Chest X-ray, PA view. Patient: 31 years old, sex F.
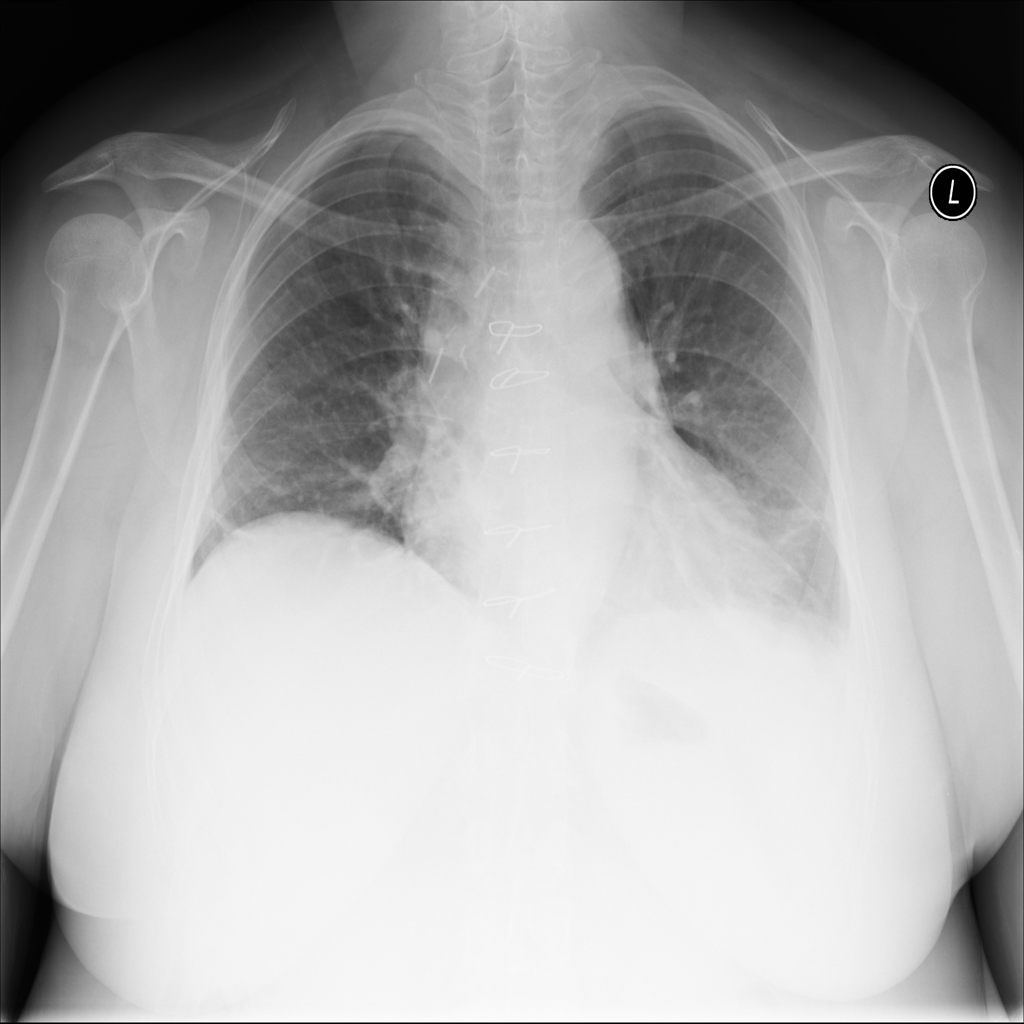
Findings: Atelectasis, Pneumothorax